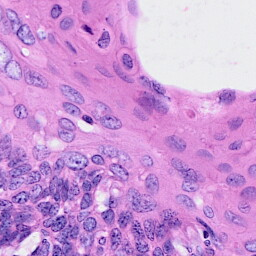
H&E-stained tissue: Cervix